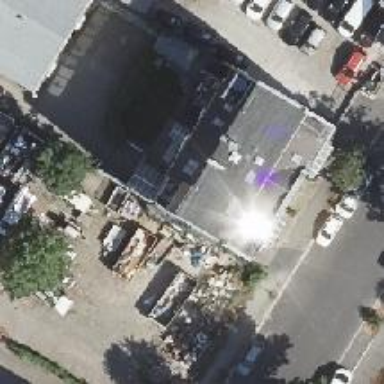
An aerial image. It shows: Hardware shop.